Question: My professor gave us the following explanation for the recursive algorithm for finding the permutations of a set of numbers:
---

---
When he has (T(m+1), n-1)) where does that come from? Why is it m+1 and n-1? I'm really confused as to where that comes from.
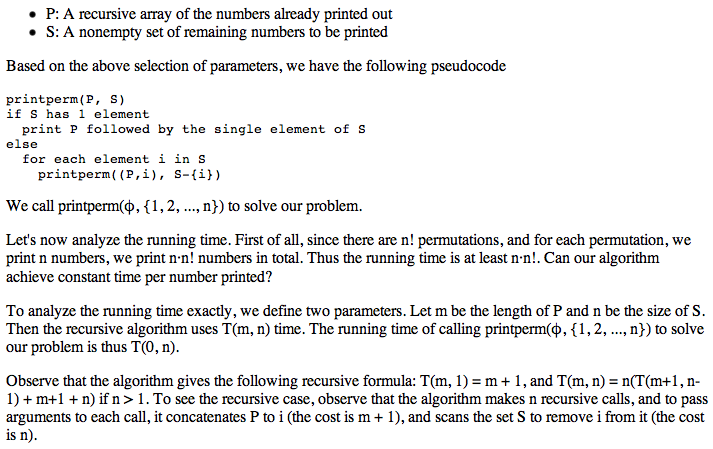
Answer: As he said, 'm' represents the current size of 'P' and 'n' represents the size of 'S', in each recursive call you remove a number from 'S' and add it to 'P', thus the size of your current permutation is increased by 1 ('m+1') and the number of available numbers to add to the permutation is decreased by 1 ('n-1')
Note that it is multiplied by 'n' as you perform this action for each number in 'S'.